Field crop: maize
Growth stage: 2
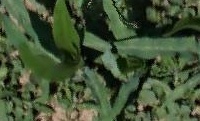
Species: maize